Question: I'm trying to use Toolbar as an action bar, and I follow the Chris Banes guide:
<URL>
Now following that setup I've an empty Toolbar, it seems that the getMenuInflater().inflate() doesn't work.

In my activity I've:
'''
@Override
public boolean onCreateOptionsMenu(Menu menu) {
// Inflate the menu; this adds items to the action bar if it is present.
getMenuInflater().inflate(R.menu.menuhome, menu);
[...]
'''
and in onCreate():
'''
Toolbar toolbar = (Toolbar) findViewById(R.id.my_awesome_toolbar);
setSupportActionBar(toolbar);
'''
And this is my layout:
'''
<?xml version="1.0" encoding="utf-8"?>
<LinearLayout xmlns:android="http://schemas.android.com/apk/res/android"
xmlns:allmytv="http://schemas.android.com/apk/res-auto"
xmlns:ads="http://schemas.android.com/apk/lib/com.google.ads"
android:id="@+id/linearlayoutmain"
android:layout_width="fill_parent"
android:layout_height="fill_parent"
android:orientation="vertical" >
<android.support.v7.widget.Toolbar
xmlns:allmytv="http://schemas.android.com/apk/res-auto"
android:id="@+id/my_awesome_toolbar"
android:layout_width="match_parent"
android:layout_height="wrap_content"
android:background="?attr/colorPrimary" />
<com.astuetz.PagerSlidingTabStrip
android:id="@+id/tabs"
android:layout_width="match_parent"
android:layout_height="48dip"
allmytv:pstsIndicatorColor="#f57c1d" />
<android.support.v4.view.ViewPager
android:id="@+id/pager"
android:layout_width="fill_parent"
android:layout_height="0dp"
android:layout_weight="1" >
</android.support.v4.view.ViewPager>
</LinearLayout>
'''
Where I'm wrong?
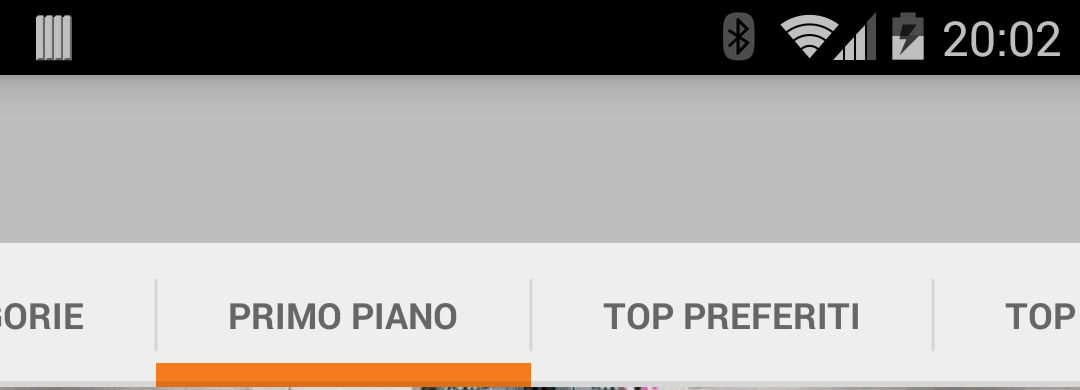
Answer: This was absolutely a very specific issue.
The issue was that I have a splashscreen setted with :
'''
setContentView(R.layout.splashhome);
'''
Toolbar was empty because I call setSupportActionBar(toolbar) when the splashscreen was active.
Moving the setSupportActionBar(toolbar) to the right place fixed it!